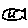
Label: fish